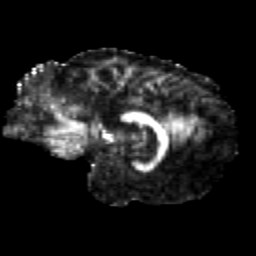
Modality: FA
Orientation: sagittal
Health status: healthy
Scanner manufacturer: siemens
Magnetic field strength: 3 T
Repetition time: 12 s
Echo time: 0.092 s